Question: I am using geoxml inn order to parse kml file containing number of points. Each marker has an info window with some information. Now what I would like is to add a button to each info window and onclick I would be able to display the information in that particular infowindow in a textbox.
Now my question is how am I able to add such button that on click I will get the info of the infowindow?
The following is an image of an infowindow:

And this is the code i have done so far:
'''
function initialize() {
var mapOptions = {
center: new google
.maps.LatLng(35.898737028438, 14.5133403246687),
zoom: 17,
mapTypeId: google.maps.MapTypeId.ROADMAP
};
map = new google.maps.Map(document.getElementById("map_canvas"), mapOptions);
infowindow = new google.maps.InfoWindow({});
}
function displayKml() {
initialize();
parser = new geoXML3.parser({
map: map,
infoWindow: infowindow,
singleInfoWindow: true,
zoom: true,
markerOptions: { optimized: false }
});
parser.parse("Uploads/" + document.getElementById('<%= text2.ClientID %>').value);
}
'''
The kml file
'''
<?xml version="1.0" encoding="utf-8"?>
<kml xmlns="http://www.opengis.net/kml/2.2">
<Document>
<name>route</name>
<Placemark>
<name>188</name>
<description>museum</description>
<Point>
<coordinates>14.5104009086433,35.8994513796904</coordinates>
</Point>
</Placemark>
<Placemark>
<name>196</name>
<description>museum</description>
<Point>
<coordinates>14.5105859971021,35.8991906966932</coordinates>
</Point>
</Placemark>
<Placemark>
<name>349</name>
<description>museum</description>
<Point>
<coordinates>14.5126379237713,35.8969782492105</coordinates>
</Point>
</Placemark>
</Document>
</kml>
'''
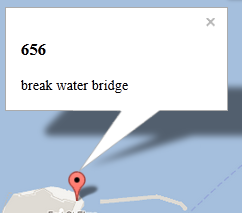
Answer: One way: Override the createMarker function:
'''
function displayKml() {
geo = new geoXML3.parser({
map: map,
zoom: true,
singleInfoWindow: true,
infoWindow: infowindow,
createMarker: createMarker
});
geo.parse(document.getElementById('kmlFile').value);
}
function createMarker(placemark, doc) {
// create a Marker to the map from a placemark KML object
// Load basic marker properties
var markerOptions = {
map: map,
position: new google.maps.LatLng(placemark.Point.coordinates[0].lat, placemark.Point.coordinates[0].lng),
title: placemark.name,
zIndex: Math.round(placemark.Point.coordinates[0].lat * -100000)<<5,
icon: placemark.style.icon,
shadow: placemark.style.shadow
};
// Create the marker on the map
var marker = new google.maps.Marker(markerOptions);
if (!!doc) {
// doc.markers.push(marker);
}
// Set up and create the infowindow
var infoWindowOptions = {
content: '<div class="geoxml3_infowindow"><h3>' + placemark.name +
'</h3><div>' + placemark.description + '</div>'+
'<input type="button" onclick="displayInfo(''+placemark.name+'',''+placemark.description+'');" value="populate div"></input>',
pixelOffset: new google.maps.Size(0, 2)
};
infowindow.setOptions(infoWindowOptions);
marker.infoWindowOptions = infoWindowOptions;
marker.infoWindow = infowindow;
// Infowindow-opening event handler
google.maps.event.addListener(marker, 'click', function() {
this.infoWindow.close();
marker.infoWindow.setOptions(this.infoWindowOptions);
this.infoWindow.open(this.map, this);
});
placemark.marker = marker;
return marker;
}
'''
Add a function to display the data in an external div:
'''
function displayInfo(name,description){
document.getElementById('info').innerHTML = name+"<br>"+description;
}
'''
<URL>